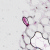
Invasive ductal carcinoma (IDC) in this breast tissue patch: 0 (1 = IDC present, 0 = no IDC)